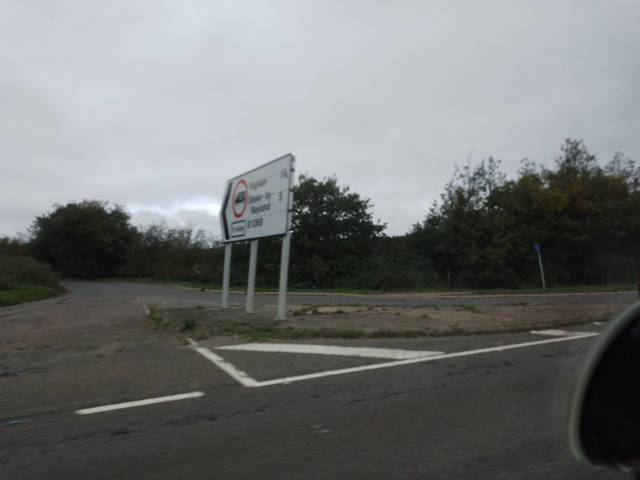
Region: United Kingdom
Coordinates: 51.983, 1.0